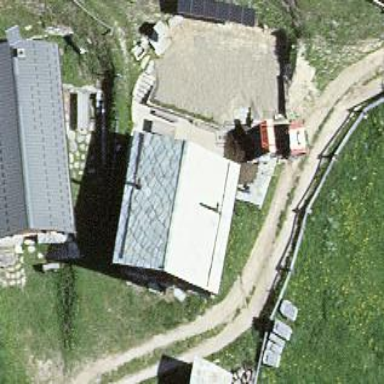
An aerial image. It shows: Simple house.